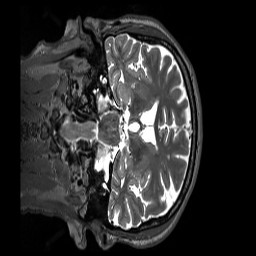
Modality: T2w
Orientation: coronal
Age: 65
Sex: male
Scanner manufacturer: siemens
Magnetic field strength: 3 T
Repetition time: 3.2 s
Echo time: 0.412 s